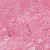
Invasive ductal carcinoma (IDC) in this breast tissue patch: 0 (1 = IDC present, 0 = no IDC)